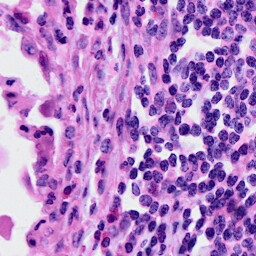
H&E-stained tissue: Cervix